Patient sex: M
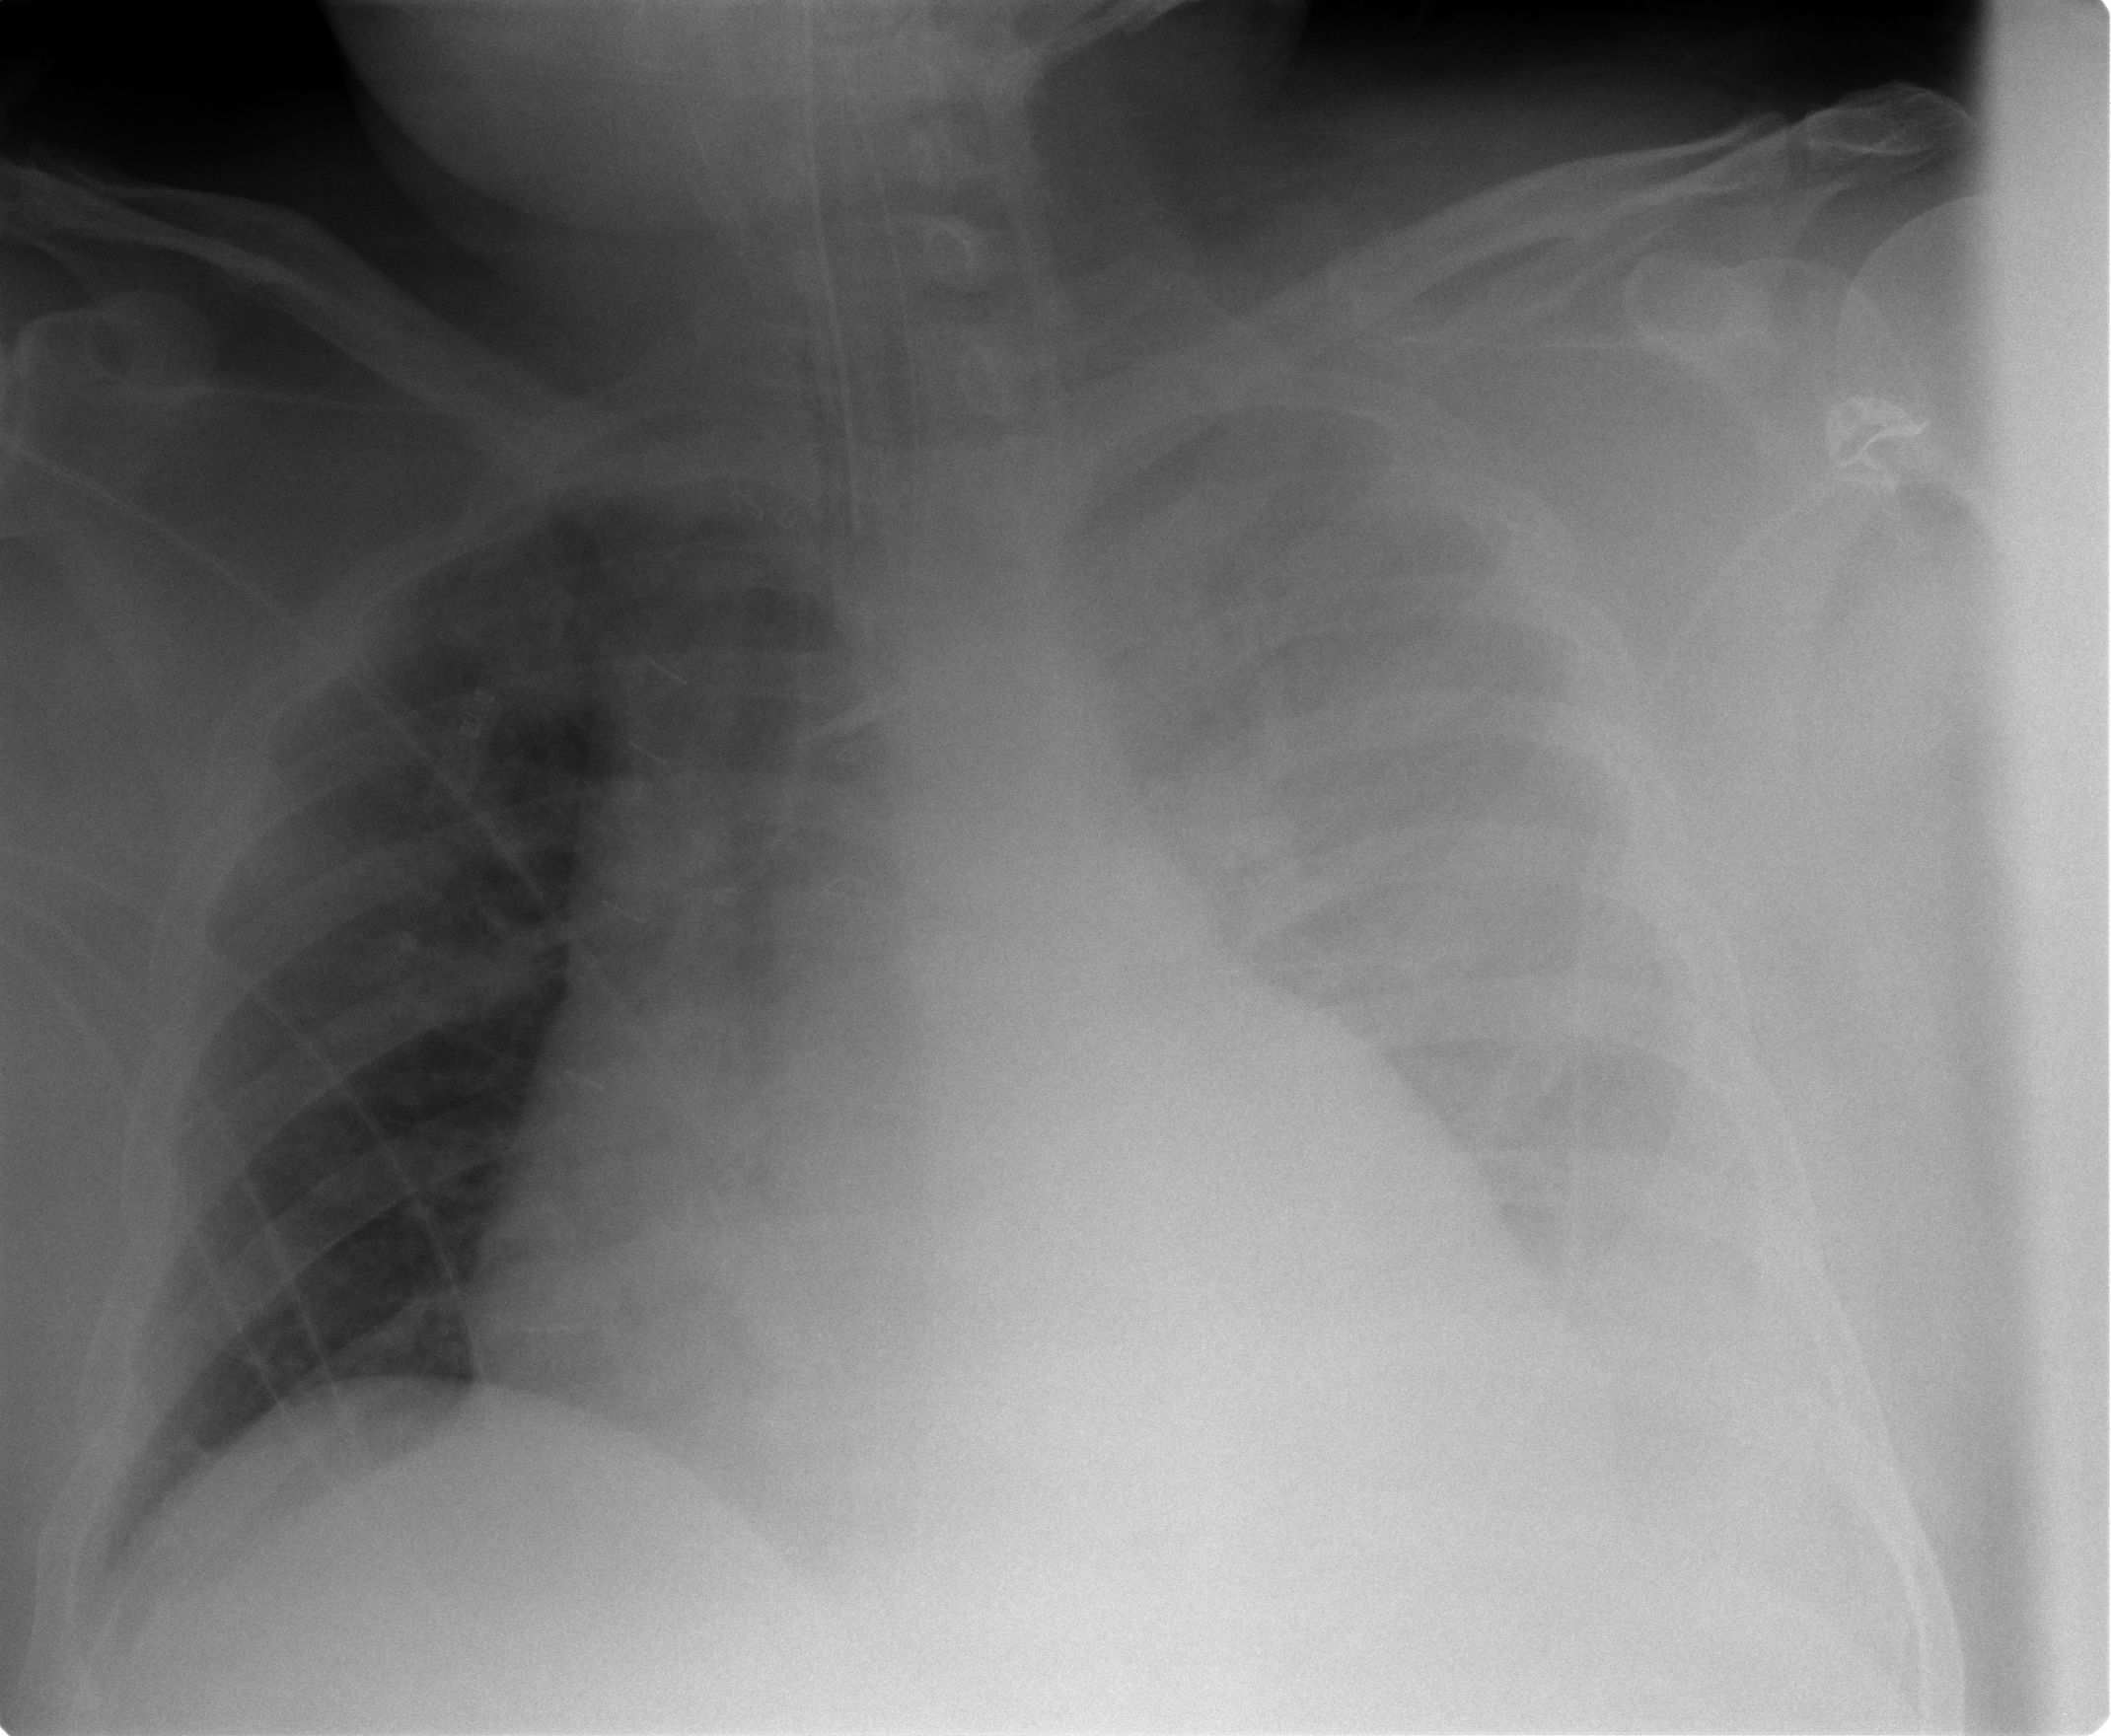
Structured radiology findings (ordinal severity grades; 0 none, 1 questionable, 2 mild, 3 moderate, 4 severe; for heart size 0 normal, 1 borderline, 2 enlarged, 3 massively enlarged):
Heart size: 3
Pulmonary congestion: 2
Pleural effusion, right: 0
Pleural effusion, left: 2
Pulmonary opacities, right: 0
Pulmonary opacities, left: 0
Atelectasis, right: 2
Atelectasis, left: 0